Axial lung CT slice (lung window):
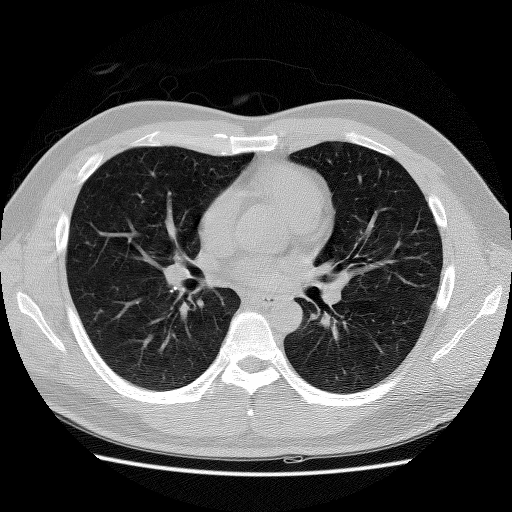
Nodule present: no